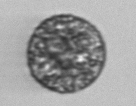
Label: Vicicitus_globosus